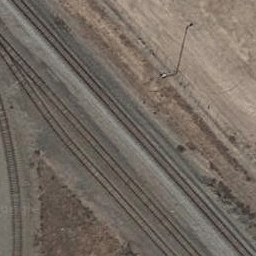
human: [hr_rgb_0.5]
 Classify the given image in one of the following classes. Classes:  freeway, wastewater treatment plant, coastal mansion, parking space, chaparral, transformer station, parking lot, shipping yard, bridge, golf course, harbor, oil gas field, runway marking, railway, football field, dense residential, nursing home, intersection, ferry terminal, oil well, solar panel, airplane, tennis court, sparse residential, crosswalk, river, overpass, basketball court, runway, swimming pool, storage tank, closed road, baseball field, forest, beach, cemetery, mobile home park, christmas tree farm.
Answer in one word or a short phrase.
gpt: railway